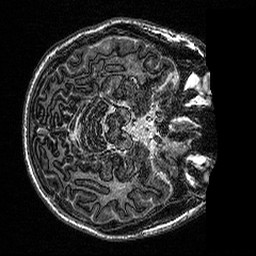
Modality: MP2RAGE
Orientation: axial
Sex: male
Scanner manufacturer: siemens
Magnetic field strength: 3 T
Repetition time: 5 s
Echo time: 0.00292 s